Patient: sex F, age 68
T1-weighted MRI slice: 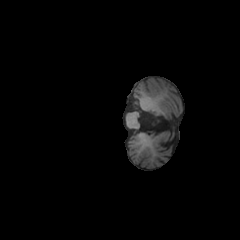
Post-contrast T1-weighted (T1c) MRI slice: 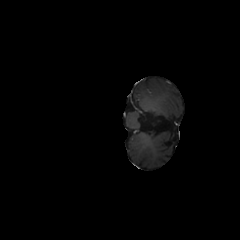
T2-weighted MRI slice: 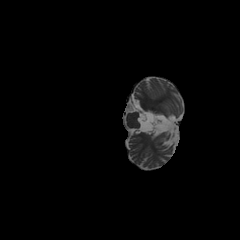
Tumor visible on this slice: no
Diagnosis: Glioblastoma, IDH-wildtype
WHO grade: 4